Camera: DJI M3TD
Thermal palette: Tint
Capture date: 2024:03:05 16:55:00
Focal length: 9.1 mm (35 mm equivalent: 40.0 mm)
Aperture: f/1
Field of view: 48.5 deg
Image size: 640x512
Object distance: 5.0 m
Emissivity: 0.95
Relative humidity: 50 %
Reflected temperature: 25.0 C
Ambient temperature: 25.0 C
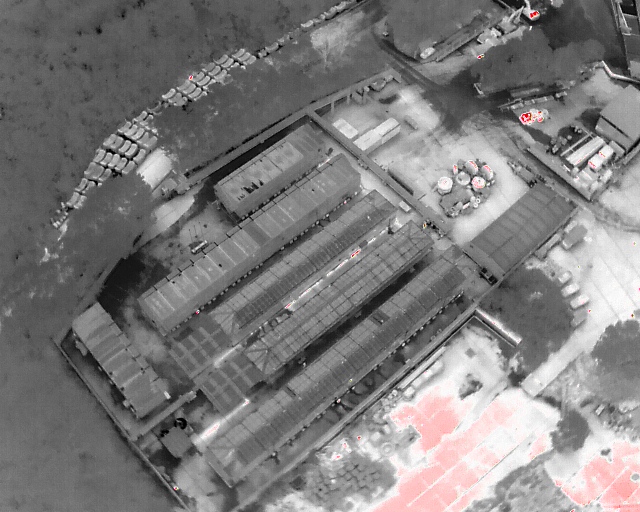